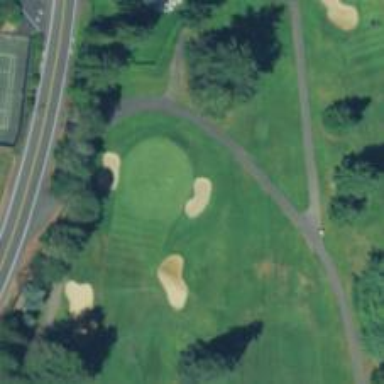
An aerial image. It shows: View of golf hole.